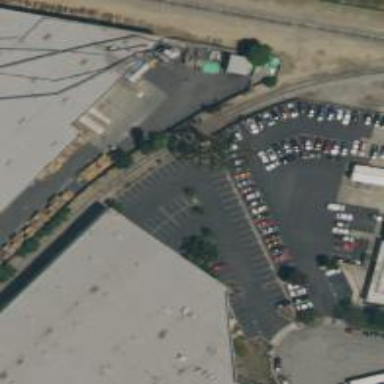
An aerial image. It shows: Railway siding with rails.